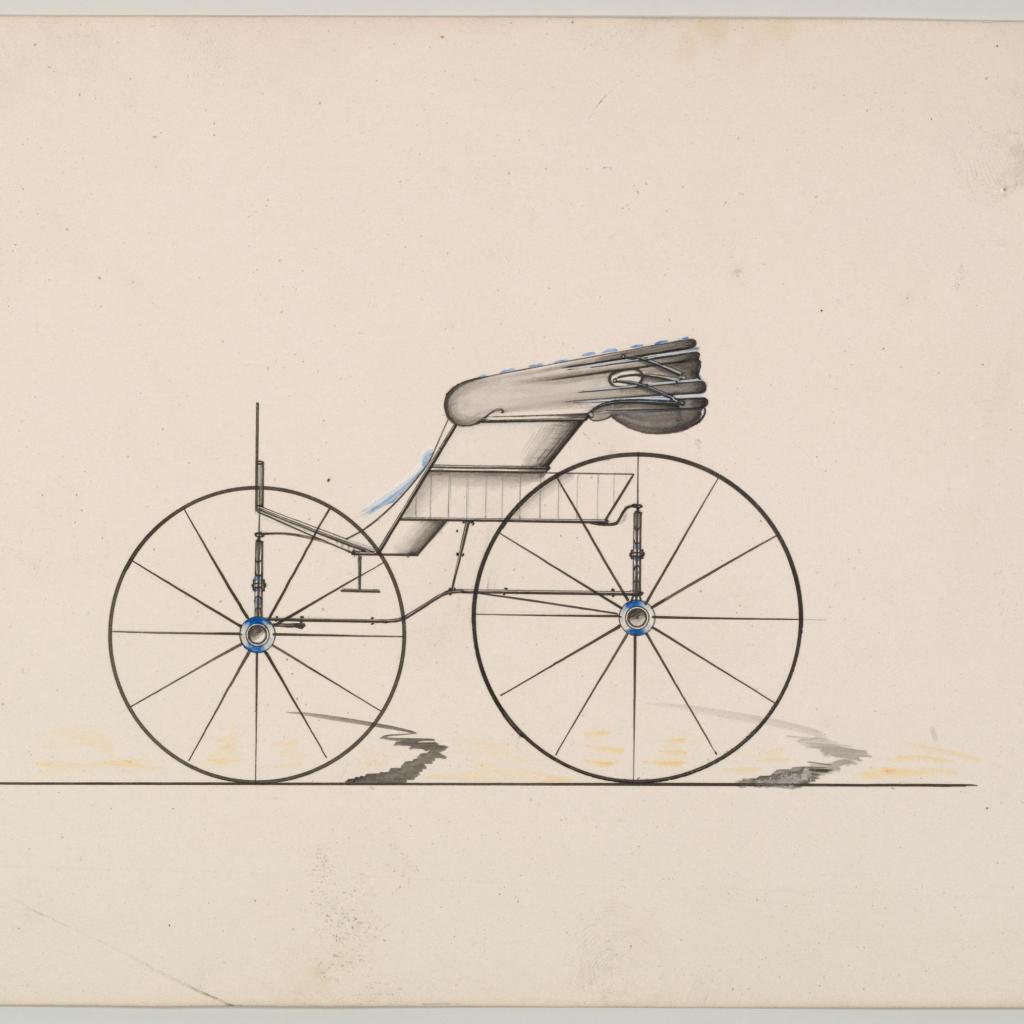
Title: Road Wagon #694b
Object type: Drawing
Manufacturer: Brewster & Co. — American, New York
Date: ca. 1870
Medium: Pen and black ink, watercolor
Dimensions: sheet: 6 1/16 x 9 1/8 in. (15.4 x 23.2 cm)
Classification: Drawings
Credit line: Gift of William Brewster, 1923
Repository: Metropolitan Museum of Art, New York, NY